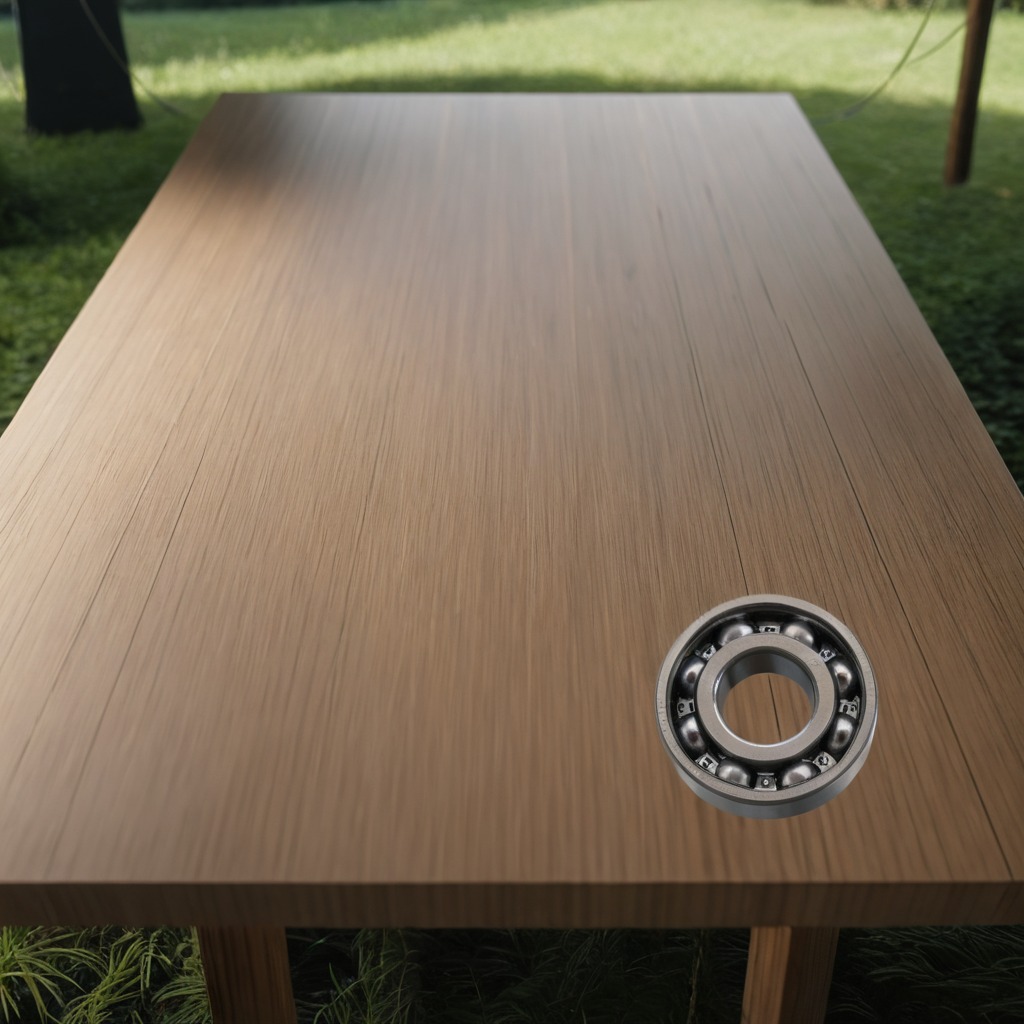
A metal ball bearing is lying on the wooden table.